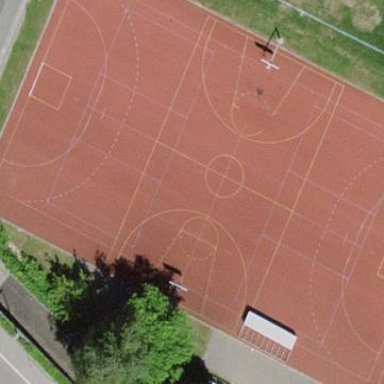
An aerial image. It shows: Multi-sport pitch with tartan surface for leisure activities.